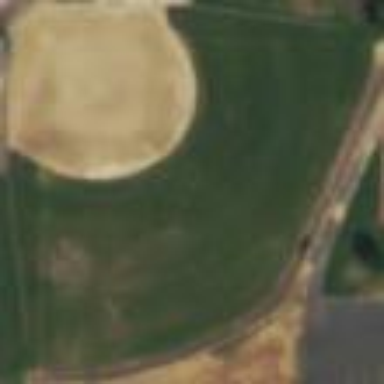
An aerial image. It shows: Softball pitch used for baseball games.